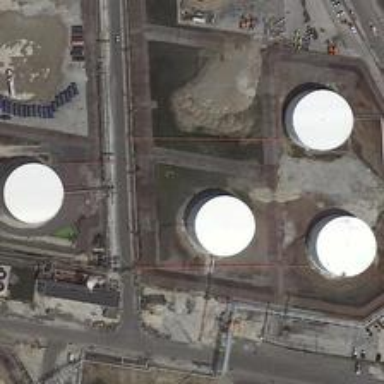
The factory is large, scattered with various of buildings are cars .